Question: I have a fragment with an ScrollView and inside two LinearLayouts. I want to be able to put the first LinearLayout on the top (gravity top) and the second one on the bottom. Here is my code
'''
<LinearLayout xmlns:android="http://schemas.android.com/apk/res/android"
xmlns:tools="http://schemas.android.com/tools"
android:layout_width="match_parent"
android:layout_height="match_parent"
android:background="@android:color/white"
tools:context=".activities.NavigationDrawerFragment"
android:orientation="vertical">
<LinearLayout
android:layout_width="match_parent"
android:layout_height="wrap_content"
android:orientation="horizontal"
android:background="@color/darkblue"
android:paddingBottom="40dp"
android:paddingLeft="10dp"
android:paddingRight="10dp"
android:paddingTop="20dp"
android:layout_gravity="center|top">
<ImageView
android:id="@+id/img_drawler_value"
android:layout_width="wrap_content"
android:layout_height="wrap_content"
android:src="@drawable/ic_launcher"
/>
<LinearLayout
android:layout_width="match_parent"
android:layout_height="wrap_content"
android:orientation="vertical"
android:layout_marginLeft="5dp">
<TextView
android:id="@+id/txt_drawler_name"
android:layout_width="wrap_content"
android:layout_height="wrap_content"
android:text="@string/txt_drawler_name"
android:textColor="@android:color/white"
android:textStyle="bold"
android:textSize="20sp" />
<LinearLayout
android:layout_width="match_parent"
android:layout_height="wrap_content"
android:orientation="horizontal"
>
<TextView
android:id="@+id/txt_drawler_time_avariable"
android:layout_width="wrap_content"
android:layout_height="wrap_content"
android:text="@string/txt_drawler_time_avariable"
android:textColor="@android:color/white"
android:textSize="12sp"
android:textIsSelectable="false" />
<TextView
android:id="@+id/txt_drawler_time_value"
android:layout_width="wrap_content"
android:layout_height="wrap_content"
android:text="@string/empty"
android:textSize="12sp"
android:textColor="@android:color/white"/>
</LinearLayout>
</LinearLayout>
</LinearLayout>
<ScrollView
android:scrollbars="none"
android:layout_width="match_parent"
android:layout_height="match_parent"
android:fillViewport="true"
android:id="@+id/id_drawable_scrollView">
<LinearLayout
android:layout_width="match_parent"
android:layout_height="wrap_content"
android:orientation="vertical">
<LinearLayout
android:layout_width="match_parent"
android:layout_height="wrap_content"
android:orientation="vertical"
android:gravity="top">
<Button
android:id="@+id/btn_drawler_home"
android:layout_width="match_parent"
android:layout_height="wrap_content"
android:background="@android:color/transparent"
android:gravity="center|left"
android:paddingBottom="10dp"
android:paddingLeft="10dp"
android:paddingTop="10dp"
android:text="@string/btn_drawler_home"
android:textColor="@android:color/black"
android:textSize="16sp" />
<View
android:layout_width="fill_parent"
android:layout_height="1dp"
android:background="@color/lightgray" />
<Button
android:id="@+id/btn_drawler_select"
android:layout_width="match_parent"
android:layout_height="wrap_content"
android:text="@string/btn_drawler_class_select"
android:textColor="@android:color/black"
android:background="@android:color/transparent"
android:gravity="center|left"
android:textSize="16sp"
android:paddingTop="10dp"
android:paddingBottom="10dp"
android:paddingLeft="10dp" />
<View
android:layout_width="fill_parent"
android:layout_height="1dp"
android:background="@color/lightgray"/>
</LinearLayout>
<LinearLayout
android:layout_width="match_parent"
android:layout_height="wrap_content"
android:orientation="vertical"
android:background="@color/green"
android:paddingBottom="20dp"
android:paddingLeft="10dp"
android:paddingRight="10dp"
android:paddingTop="30dp"
android:gravity="bottom">
<TextView
android:id="@+id/btn_drawler_toc"
android:layout_width="match_parent"
android:layout_height="wrap_content"
android:background="@android:color/transparent"
android:text="@string/btn_drawler_toc"
android:gravity="left|center"
android:textColor="@android:color/white"
android:textSize="16sp"
android:paddingBottom="20dp"
/>
<TextView
android:id="@+id/btn_drawler_faq"
android:layout_width="match_parent"
android:layout_height="wrap_content"
android:background="@android:color/transparent"
android:text="@string/btn_drawler_faq"
android:gravity="left|center"
android:textColor="@android:color/white"
android:textSize="16sp"
android:paddingBottom="20dp"
/>
<TextView
android:id="@+id/btn_drawler_contact"
android:layout_width="match_parent"
android:layout_height="wrap_content"
android:background="@android:color/transparent"
android:text="@string/btn_drawler_contact"
android:gravity="left|center"
android:textColor="@android:color/white"
android:textSize="16sp"
android:paddingBottom="20dp"
/>
<TextView
android:id="@+id/btn_drawler_logout"
android:layout_width="match_parent"
android:layout_height="wrap_content"
android:background="@android:color/transparent"
android:text="@string/btn_drawler_logout"
android:gravity="left|center"
android:textColor="@android:color/white"
android:textSize="16sp"
/>
</LinearLayout>
</LinearLayout>
</ScrollView>
</LinearLayout>
'''
Seems that the child of the ScrollView can't fill_parent or match_parent. Is this possible?
What I want to achieve

Thank you
I am not sure why is not working with this structure, in this last case scroll is not working.
'''
<RelativeLayout>
<ScrollView>
<LinearLayout>
<LinearLayout>
</LinearLayoyt>
<LinearLayout>
</LinearLayoyt>
</LinearLayoyt>
</ScrollView>
<LinearLayout>
</LinearLayoyt>
</RelativeLayout>
'''
By the way, I find a setup that works for me (With different xml layouts), but I am not sure why that doesn't work and maybe someone can help me to understand.
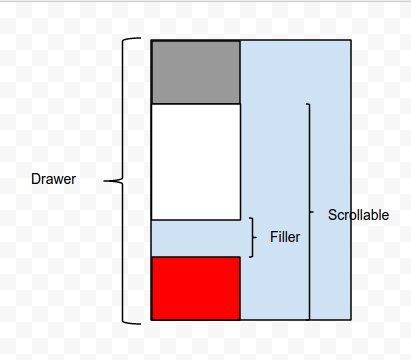
Answer: Instead of using 'LinearLayout', just use 'RelativeLayout' (as a wrapper in 'ScrollView'). And then instead of gravity top and bottom, use:
'android:layout_alignParentTop="true"' in the top 'LinearLayout'
'android:layout_alignParentBottom="true"' in the bottom 'LinearLayout'